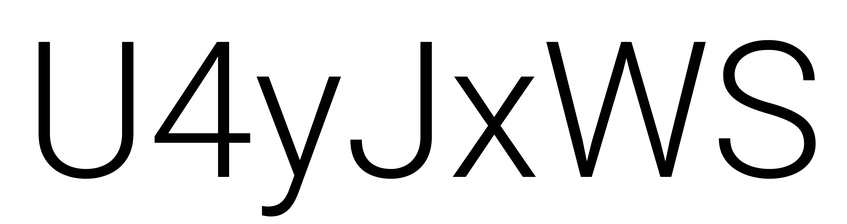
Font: Roboto_Light